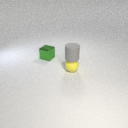
small gray rubber cylinder above small yellow rubber sphere